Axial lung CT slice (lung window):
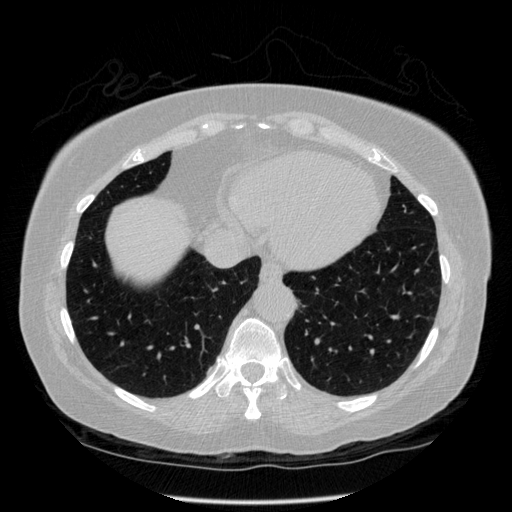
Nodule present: no